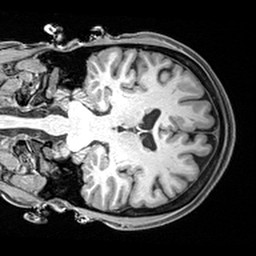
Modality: T1w
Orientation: coronal
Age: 34
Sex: female
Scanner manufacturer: siemens
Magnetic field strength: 3 T
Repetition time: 2.4 s
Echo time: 0.0022 s